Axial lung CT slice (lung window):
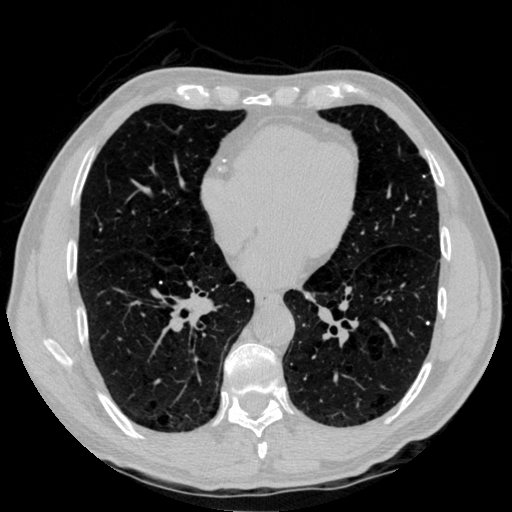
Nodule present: no